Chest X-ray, PA view. Patient: 17 years old, sex M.
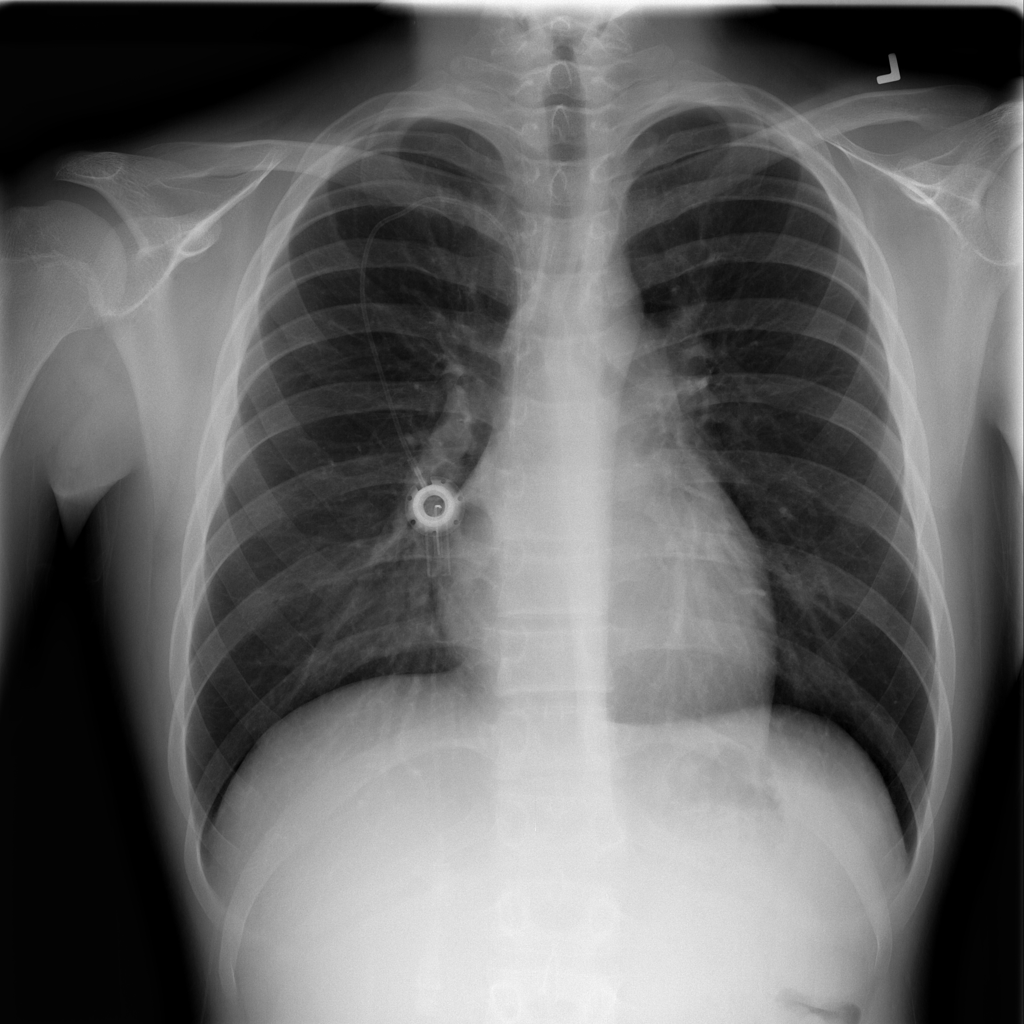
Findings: Infiltration